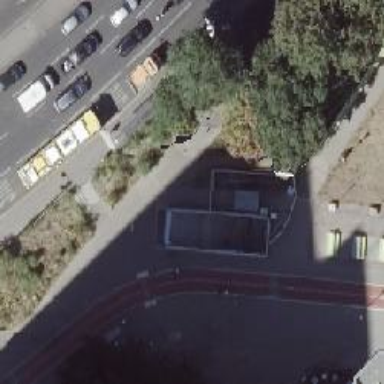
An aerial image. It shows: Subway entrance for railway system.